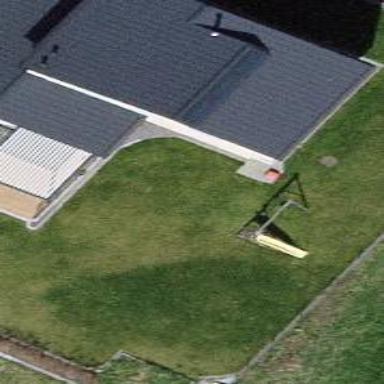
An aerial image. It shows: Simple and straightforward house.